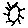
Label: sun